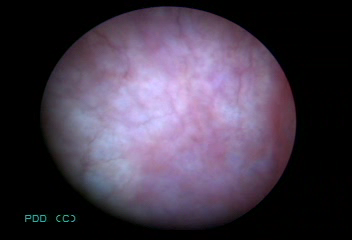
Modality: BLC
Class: Normal mucosa
Bladder cancer association: No